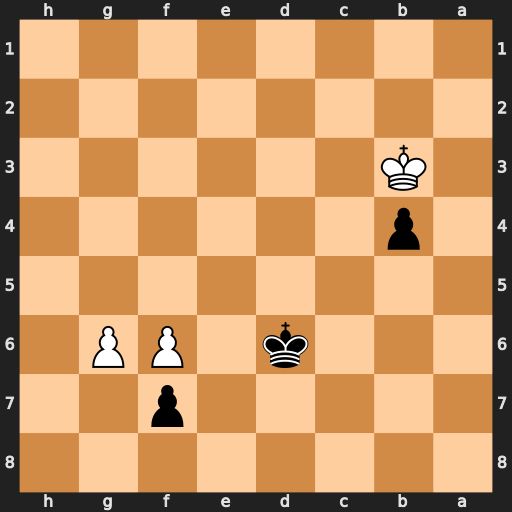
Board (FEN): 8/5p2/3k1PP1/8/1p6/1K6/8/8
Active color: b
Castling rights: -
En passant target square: -
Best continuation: fxg6 f7 Ke7 f8=R Kxf8